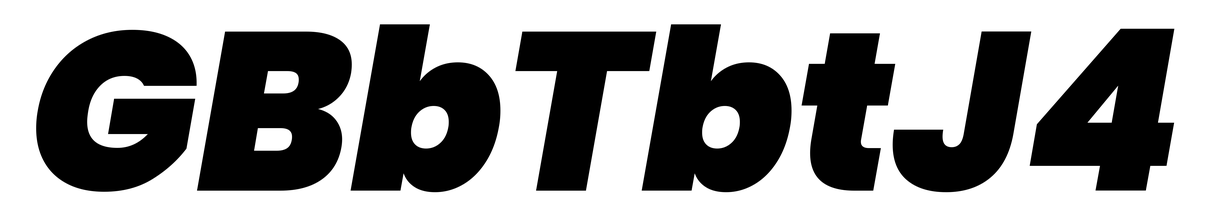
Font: Poppins-BlackItalic